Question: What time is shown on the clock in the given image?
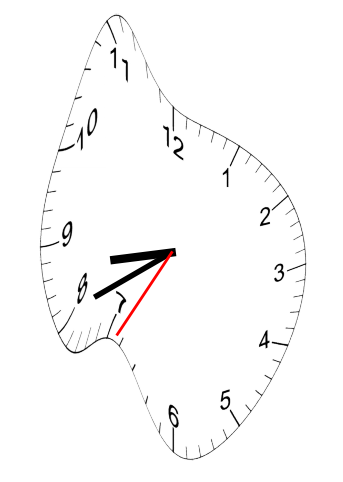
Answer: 08:40:35